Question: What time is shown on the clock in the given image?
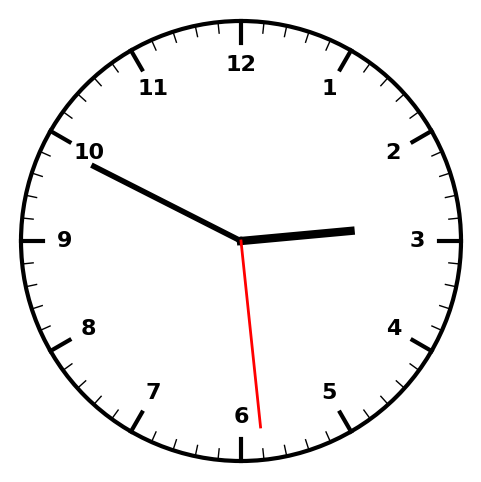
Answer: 02:49:29